Current action and preconditions to check: trajectory_clear

Your task: For each precondition in the list above, predict whether it will hold at this action.

Consider the current scene as observed from the mobile robot's camera, and analyze the predicted future states of all dynamic agents (e.g., people, animals, vehicles, or any moving entities) within the NEXT SECOND.

IMPORTANT: Only answer "very likely" if you are absolutely certain—based on strong, clear evidence—that a dynamic agent will violate the precondition in the predicted future state. Do NOT answer "very likely" for unlikely, ambiguous, or low-probability risks.

Ask yourself for each precondition: Is there a high probability, with clear and convincing evidence, that the predicted future states of any dynamic agent will interfere with the predicted future state of the currently executing action within the NEXT SECOND, causing that precondition to fail?

Assess the risk level based on these predictions. Use "likely" or "very likely" if motions create a clear risk of interference.

Use "neutral" or "improbable" if agents are nearby but their predicted paths are clearly diverging or non-conflicting.

Failure Risk Categories: "very improbable", "improbable", "neutral", "likely", "very likely"

Answer Format: Output ONLY the probability_of_failure value from these categories: "very improbable", "improbable", "neutral", "likely", "very likely"

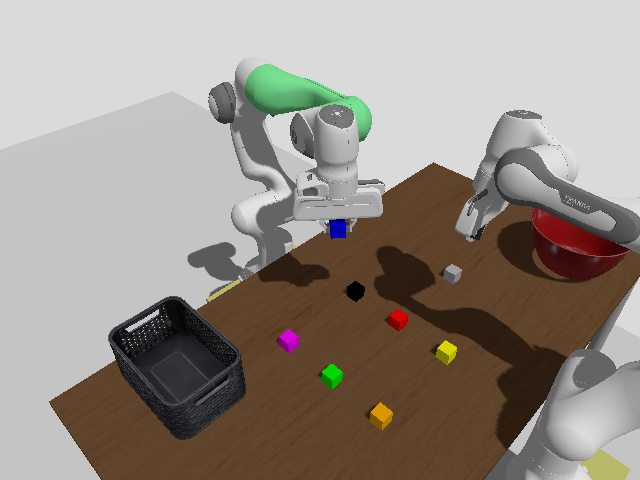

Answer: very improbable